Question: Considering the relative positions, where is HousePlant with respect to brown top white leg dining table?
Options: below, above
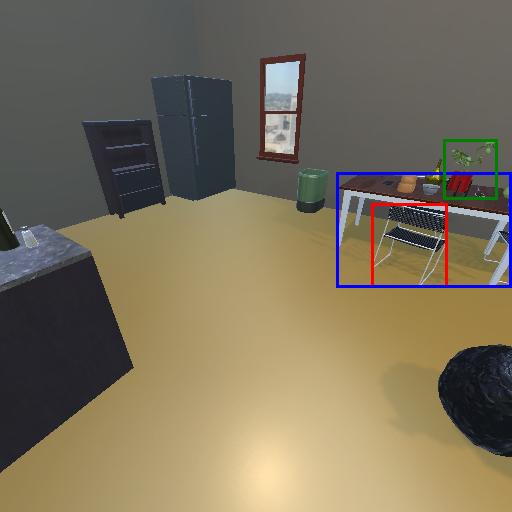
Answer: below